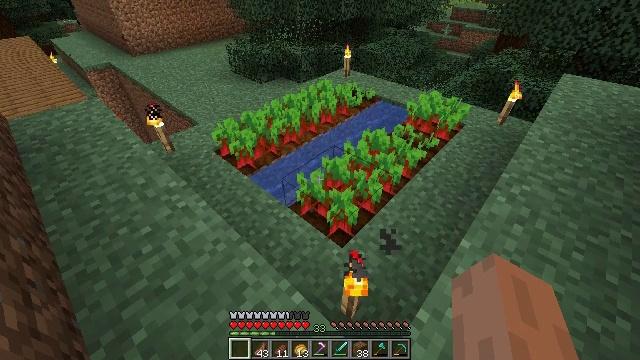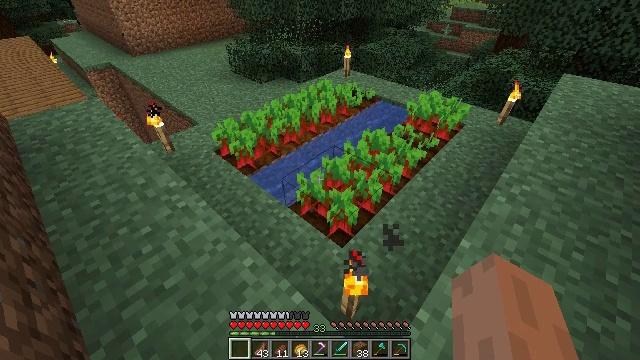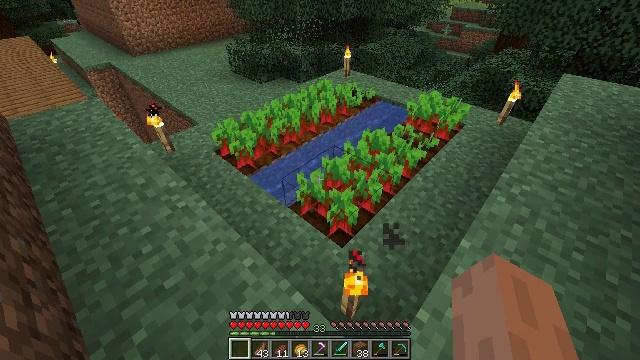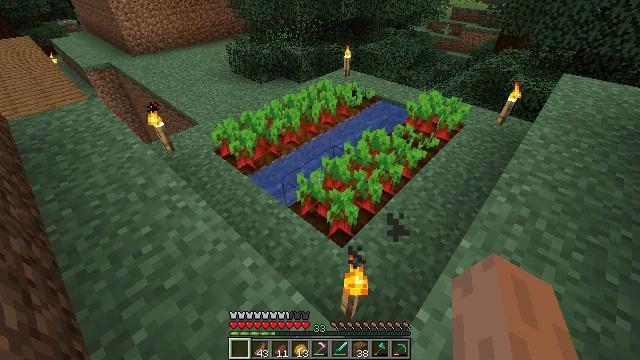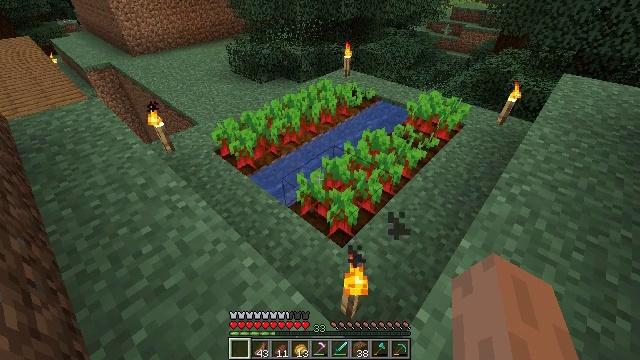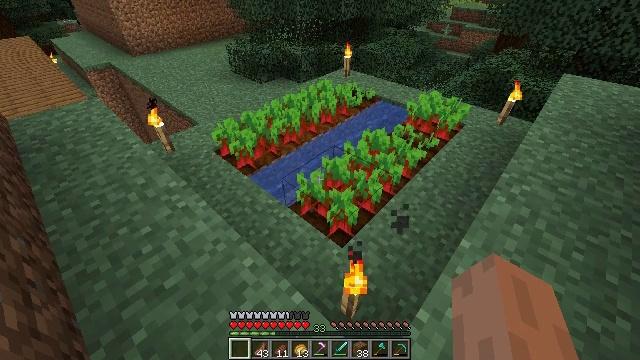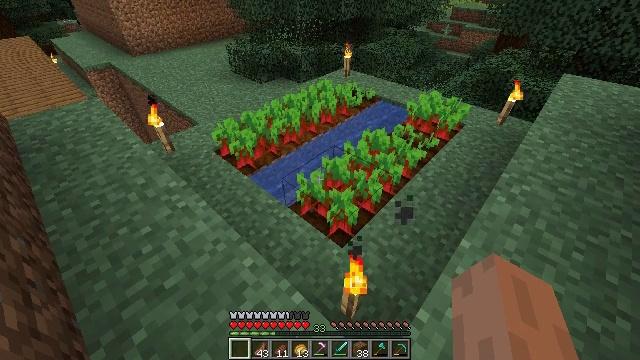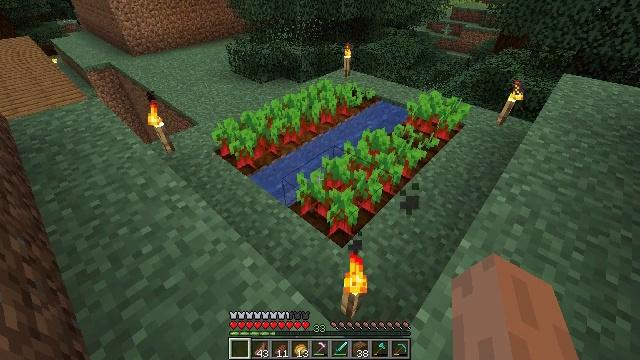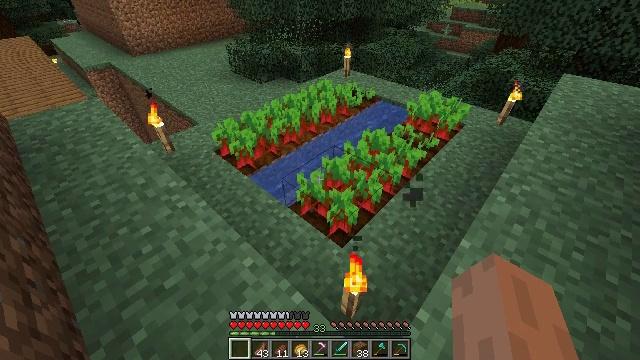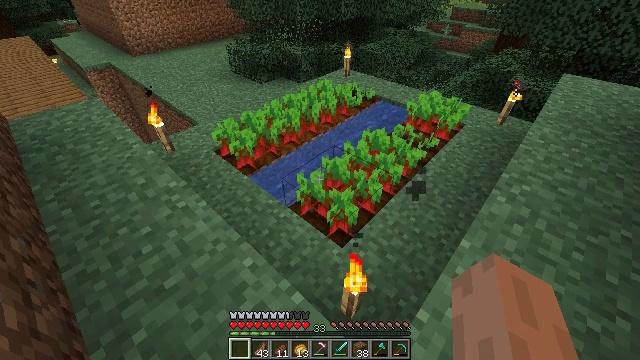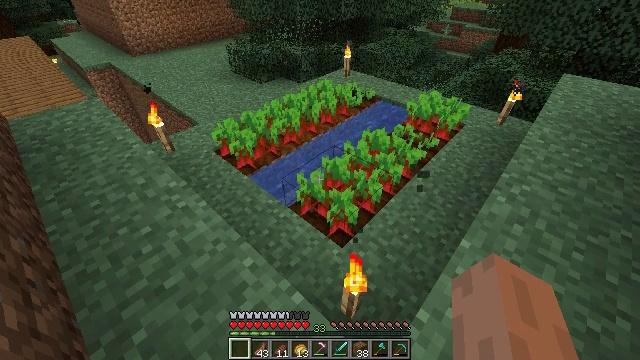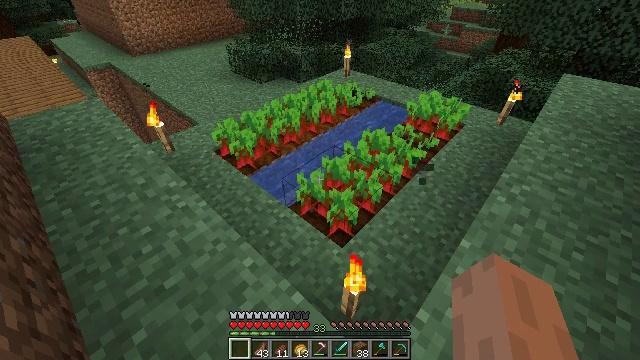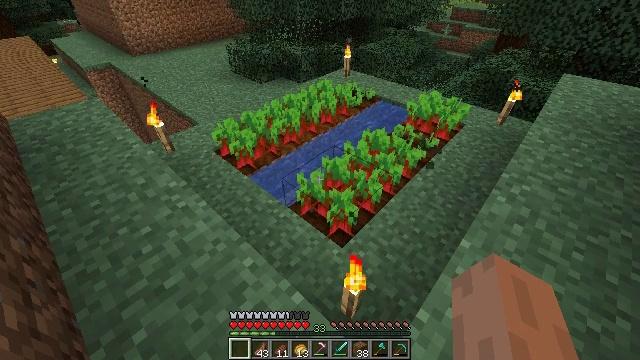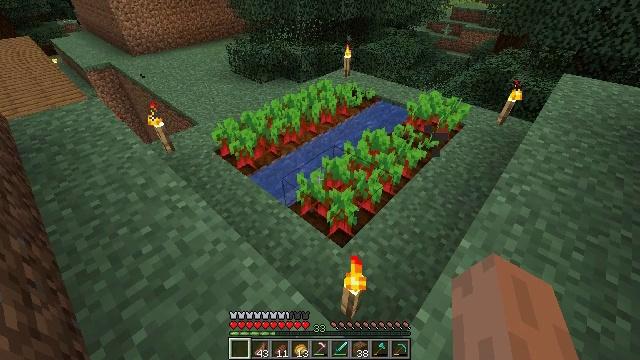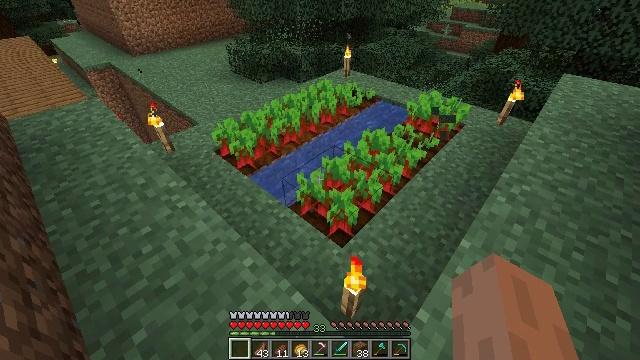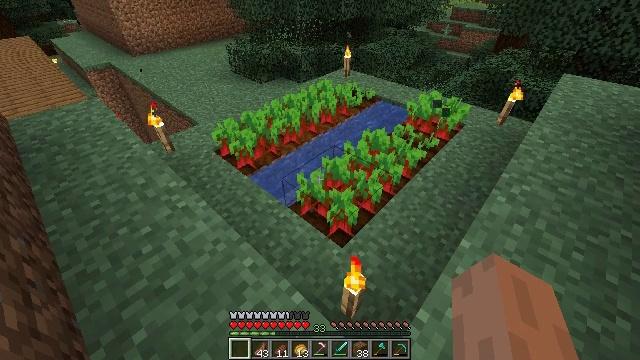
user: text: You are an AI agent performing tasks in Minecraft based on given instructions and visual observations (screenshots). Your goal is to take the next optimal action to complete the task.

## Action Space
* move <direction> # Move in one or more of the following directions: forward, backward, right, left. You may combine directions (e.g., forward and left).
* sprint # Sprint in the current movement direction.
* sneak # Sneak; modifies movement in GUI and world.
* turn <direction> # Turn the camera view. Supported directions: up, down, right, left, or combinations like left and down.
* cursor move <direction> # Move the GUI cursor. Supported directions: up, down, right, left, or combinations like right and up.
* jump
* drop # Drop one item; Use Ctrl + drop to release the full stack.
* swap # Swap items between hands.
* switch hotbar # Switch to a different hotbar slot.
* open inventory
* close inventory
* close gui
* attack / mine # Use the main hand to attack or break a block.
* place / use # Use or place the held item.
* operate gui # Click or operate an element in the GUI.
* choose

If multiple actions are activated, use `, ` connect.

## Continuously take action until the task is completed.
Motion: motion action
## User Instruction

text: Mine beetroots from the garden.
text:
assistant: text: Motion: no_op
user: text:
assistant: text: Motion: no_op
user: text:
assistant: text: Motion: no_op
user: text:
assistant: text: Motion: no_op
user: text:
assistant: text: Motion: no_op
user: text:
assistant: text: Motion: no_op
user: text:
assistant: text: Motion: no_op
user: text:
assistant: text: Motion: no_op
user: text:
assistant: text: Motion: no_op
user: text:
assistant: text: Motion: no_op
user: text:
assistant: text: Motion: no_op
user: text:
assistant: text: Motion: no_op
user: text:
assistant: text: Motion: no_op
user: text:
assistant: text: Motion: no_op
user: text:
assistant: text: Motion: no_op
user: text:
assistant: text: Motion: no_op
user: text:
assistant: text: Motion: no_op
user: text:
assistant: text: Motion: no_op
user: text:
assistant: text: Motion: no_op
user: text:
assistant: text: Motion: no_op
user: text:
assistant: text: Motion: no_op
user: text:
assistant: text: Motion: no_op
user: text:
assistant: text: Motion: no_op
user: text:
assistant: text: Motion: no_op
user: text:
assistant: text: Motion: no_op
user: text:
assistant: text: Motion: no_op
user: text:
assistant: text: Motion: no_op
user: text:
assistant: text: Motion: no_op
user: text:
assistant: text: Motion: no_op
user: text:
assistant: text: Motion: no_op